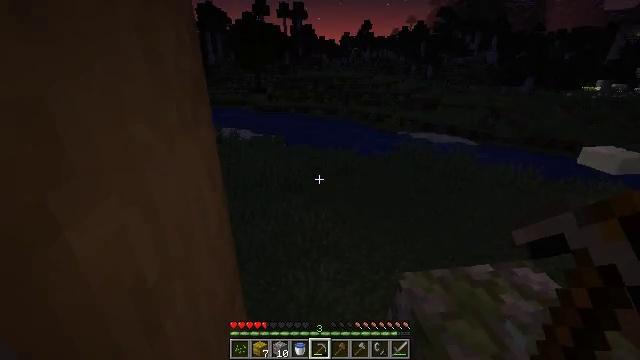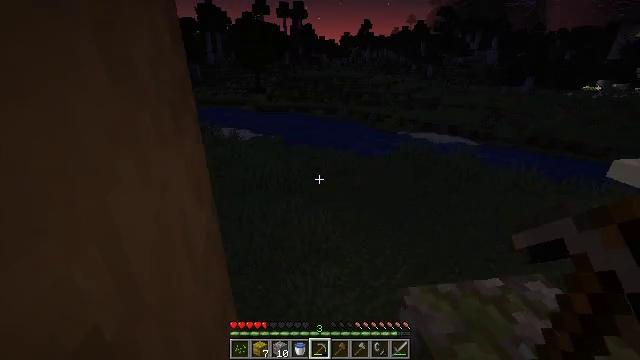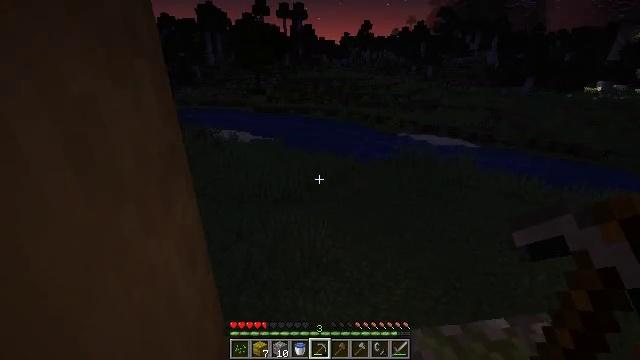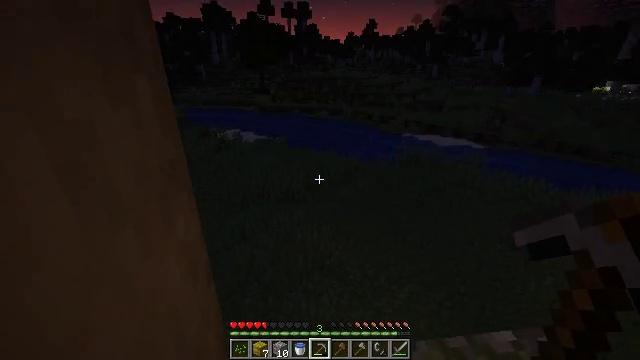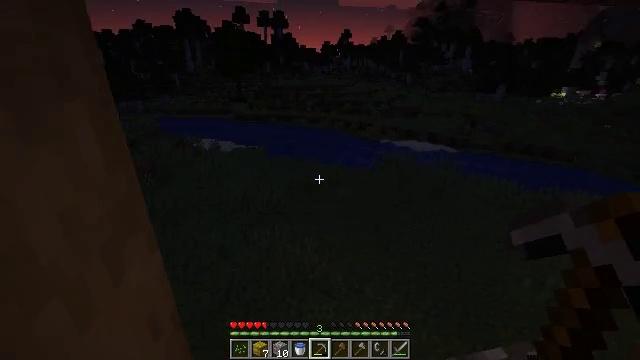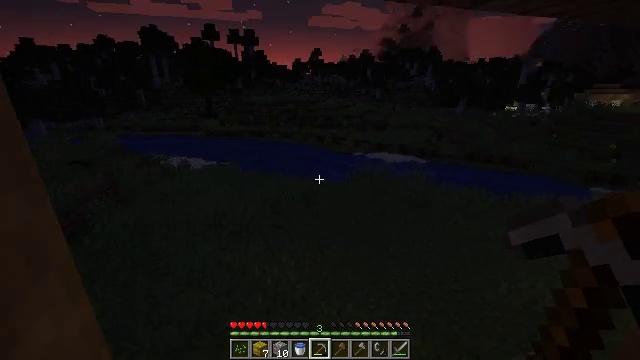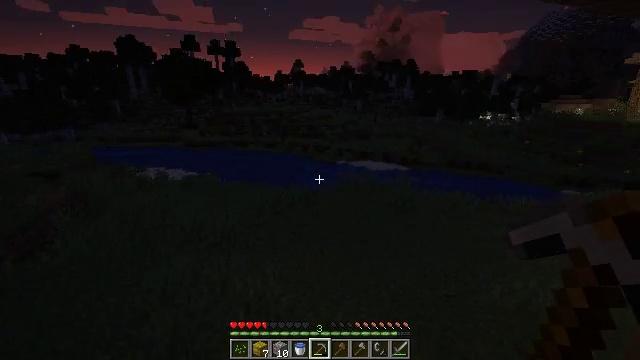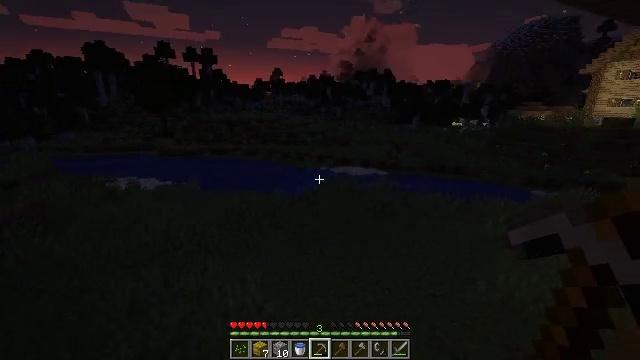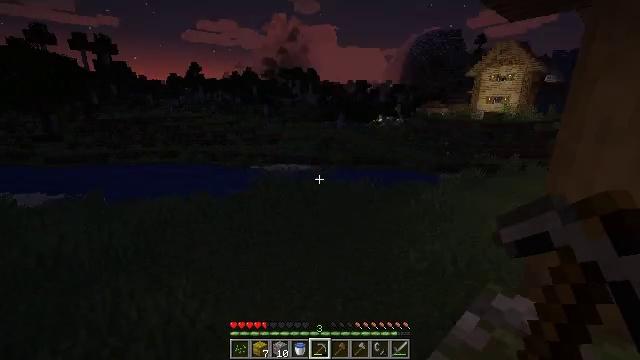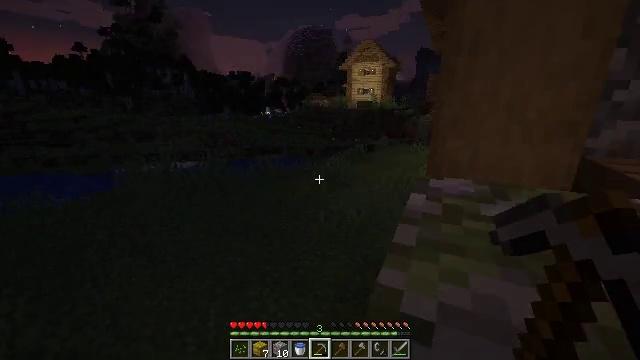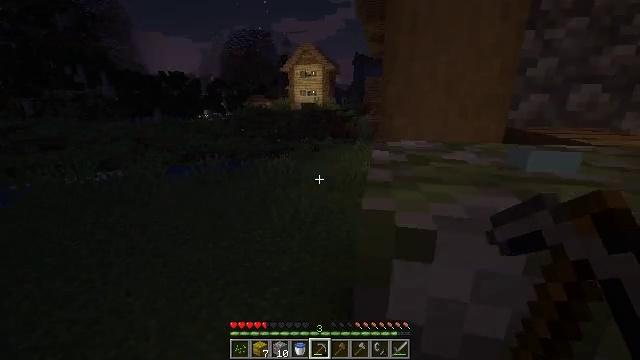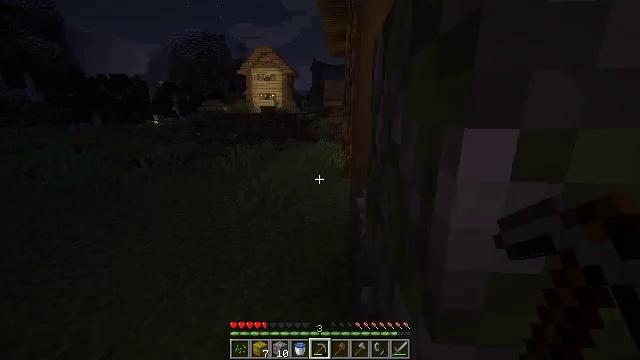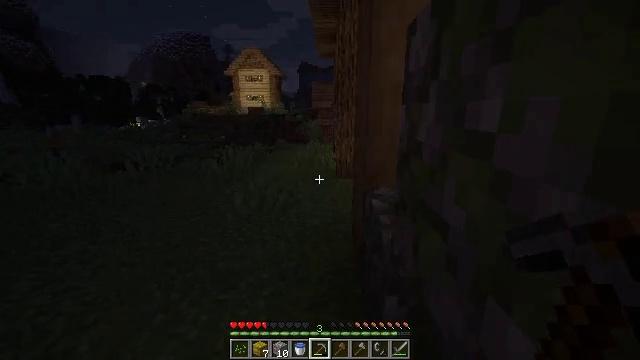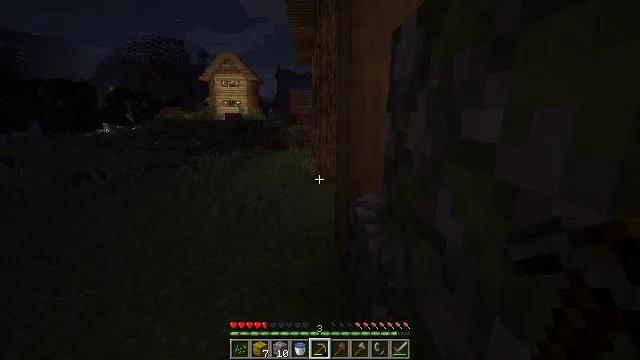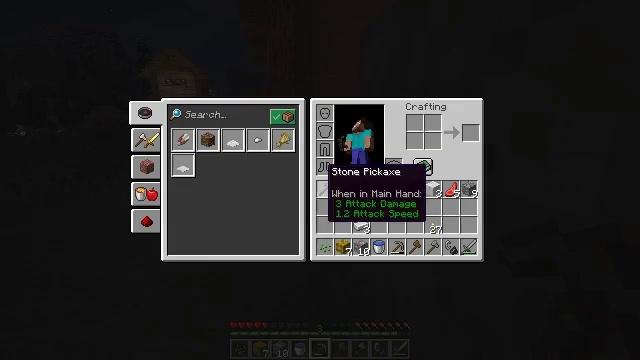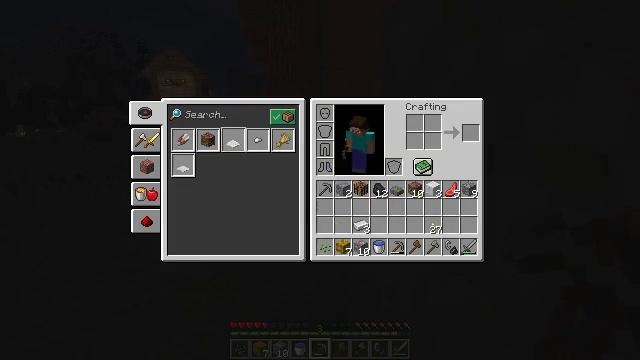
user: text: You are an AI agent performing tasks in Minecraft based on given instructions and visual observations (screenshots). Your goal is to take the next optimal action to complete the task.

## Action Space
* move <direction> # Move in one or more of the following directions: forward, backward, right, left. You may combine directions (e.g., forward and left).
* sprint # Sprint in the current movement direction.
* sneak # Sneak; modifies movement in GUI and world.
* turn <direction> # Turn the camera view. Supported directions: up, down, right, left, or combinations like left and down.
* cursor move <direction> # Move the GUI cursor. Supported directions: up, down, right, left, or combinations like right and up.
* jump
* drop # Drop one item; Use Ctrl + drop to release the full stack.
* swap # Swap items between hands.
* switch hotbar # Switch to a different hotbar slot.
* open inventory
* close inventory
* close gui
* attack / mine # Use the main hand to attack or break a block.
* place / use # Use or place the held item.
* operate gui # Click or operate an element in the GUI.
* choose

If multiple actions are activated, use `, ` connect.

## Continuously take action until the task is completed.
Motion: motion action
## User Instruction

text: Destroy the yellow bed to recycle it.
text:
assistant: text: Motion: move forward
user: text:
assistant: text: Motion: move forward
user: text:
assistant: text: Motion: move forward
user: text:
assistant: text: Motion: move forward, turn right and up
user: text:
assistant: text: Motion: move forward, turn right and up
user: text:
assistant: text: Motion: move forward, turn right and up
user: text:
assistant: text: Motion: move forward, turn right and up
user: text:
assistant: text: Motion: move forward, turn right
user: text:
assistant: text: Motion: move forward, turn right and down
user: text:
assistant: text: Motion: move forward, turn right
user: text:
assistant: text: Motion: move forward, turn right and up
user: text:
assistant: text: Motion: move forward, turn right
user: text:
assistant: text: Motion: move forward, turn right and up
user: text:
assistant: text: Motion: move forward, turn right, open inventory
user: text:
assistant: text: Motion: move forward, turn right, open inventory
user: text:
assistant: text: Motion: move forward, open inventory
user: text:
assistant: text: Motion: move forward, open inventory
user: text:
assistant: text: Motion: move forward, turn left
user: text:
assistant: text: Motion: move forward
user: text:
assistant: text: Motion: move forward
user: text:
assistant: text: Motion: move forward, close inventory
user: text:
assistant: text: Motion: move forward, turn right, close inventory
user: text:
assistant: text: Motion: move forward, close inventory
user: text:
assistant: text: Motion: move forward, close inventory
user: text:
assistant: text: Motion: move forward
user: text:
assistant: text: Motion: move forward
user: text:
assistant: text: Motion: move forward
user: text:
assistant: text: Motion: move forward, turn up
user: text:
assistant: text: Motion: move forward
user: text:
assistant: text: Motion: move forward